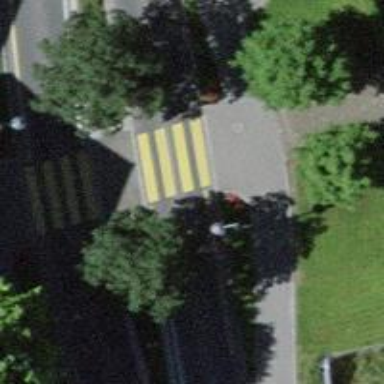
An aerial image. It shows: Kerb barrier.